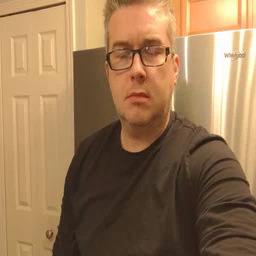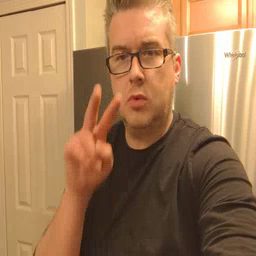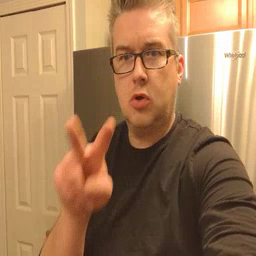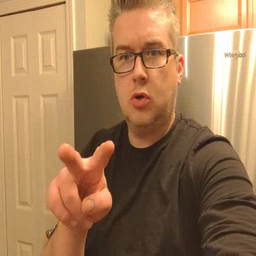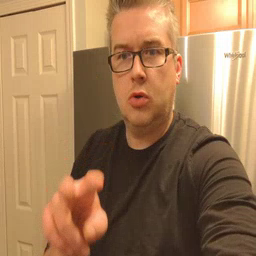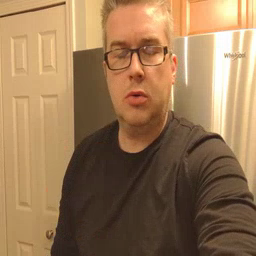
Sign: look